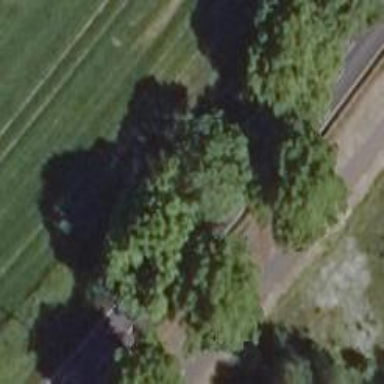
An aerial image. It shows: Deciduous broadleaved tree.